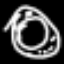
Label: donut